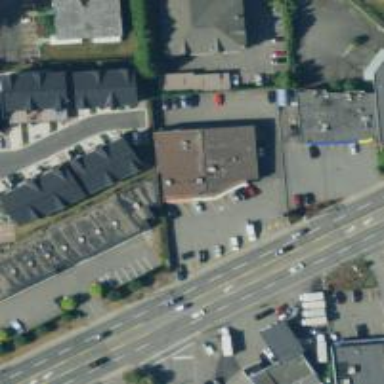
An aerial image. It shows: Veterinary facility.